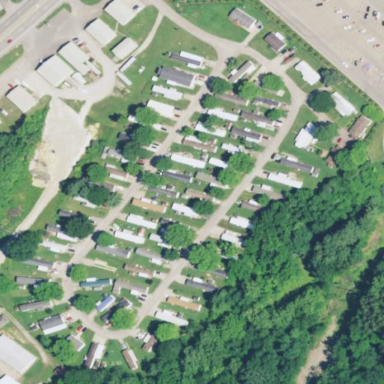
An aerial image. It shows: Residential area known as trailer park.